Interaction volume radius: 10 \u00c5
Interaction volume height: 30 \u00c5
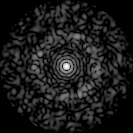
Disorder parameter: 0.8309